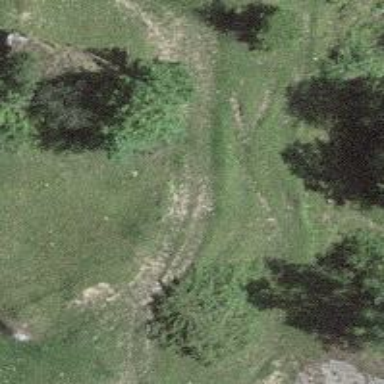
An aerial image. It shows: Very rough grass track with grade5 tracktype.